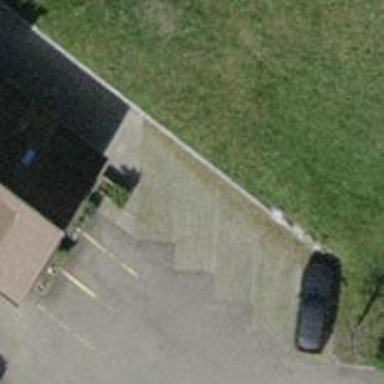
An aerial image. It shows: Alley with grass paver surface.